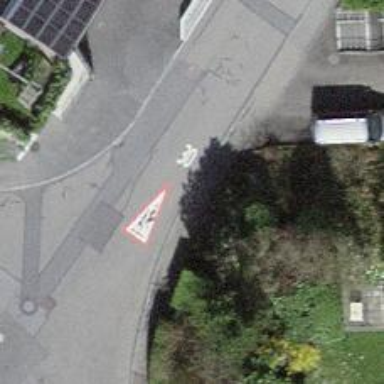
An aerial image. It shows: Kerb serving as barrier.